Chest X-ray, PA view. Patient: 35 years old, sex M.
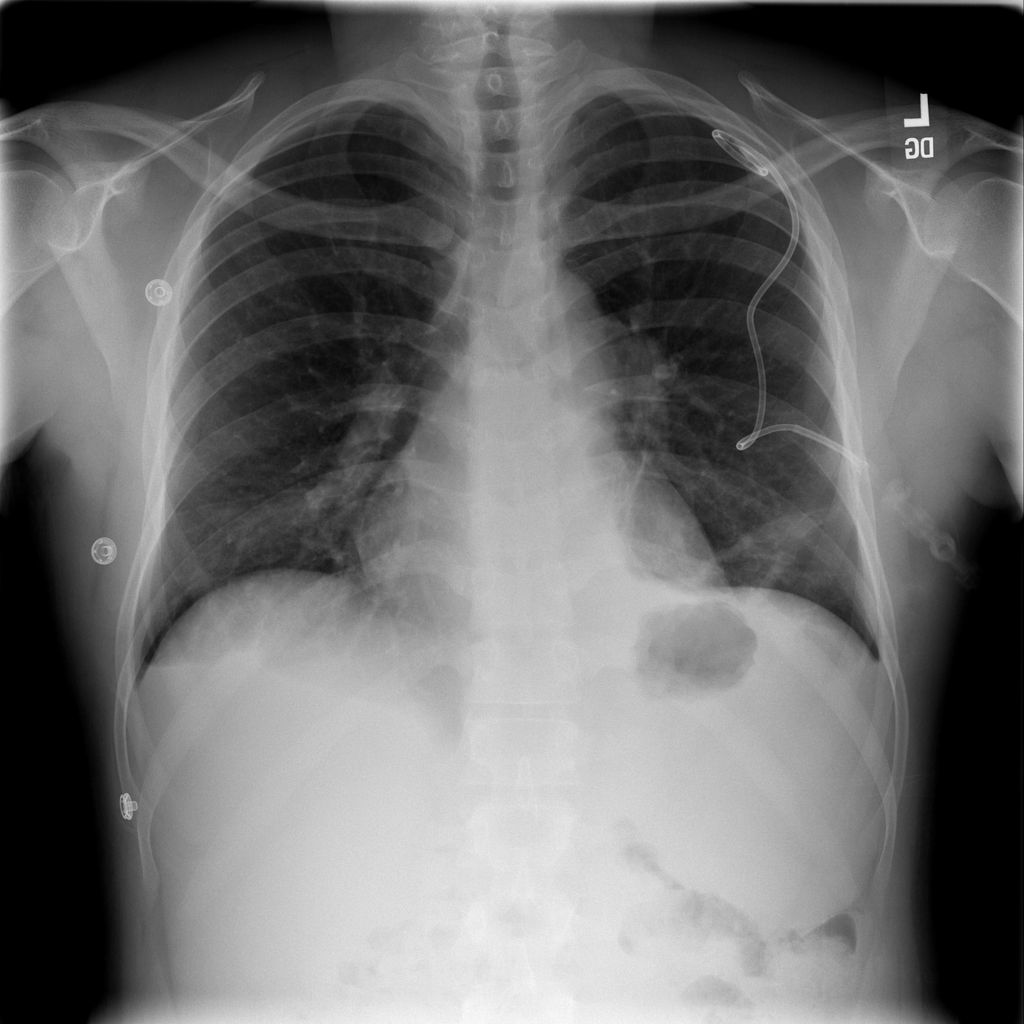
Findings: Pneumothorax